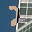
Label: 2